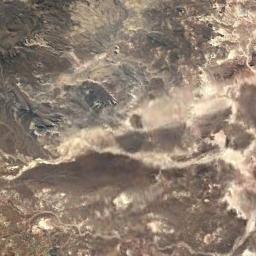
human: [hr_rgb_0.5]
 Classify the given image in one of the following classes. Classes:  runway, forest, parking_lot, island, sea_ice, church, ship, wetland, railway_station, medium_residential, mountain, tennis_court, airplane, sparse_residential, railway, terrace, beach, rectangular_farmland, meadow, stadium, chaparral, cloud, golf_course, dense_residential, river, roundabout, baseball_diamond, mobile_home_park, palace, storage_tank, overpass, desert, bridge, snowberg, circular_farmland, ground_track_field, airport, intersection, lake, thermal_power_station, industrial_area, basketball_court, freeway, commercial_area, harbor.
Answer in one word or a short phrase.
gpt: desert